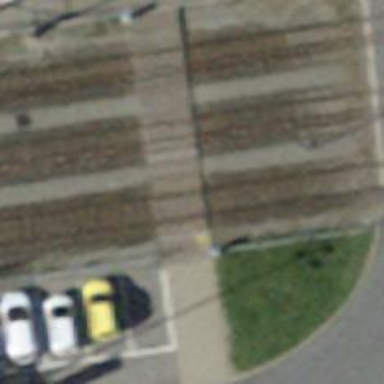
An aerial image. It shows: Railway crossing.